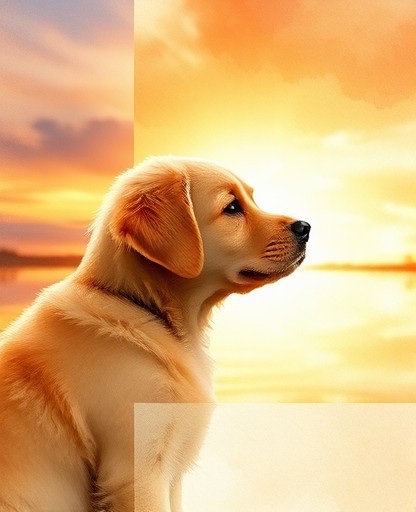
Category: Pets